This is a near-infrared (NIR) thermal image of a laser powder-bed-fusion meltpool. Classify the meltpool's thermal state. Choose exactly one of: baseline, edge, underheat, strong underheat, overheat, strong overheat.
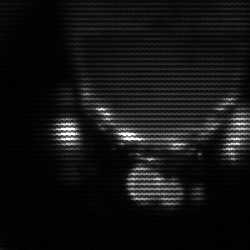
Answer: baseline